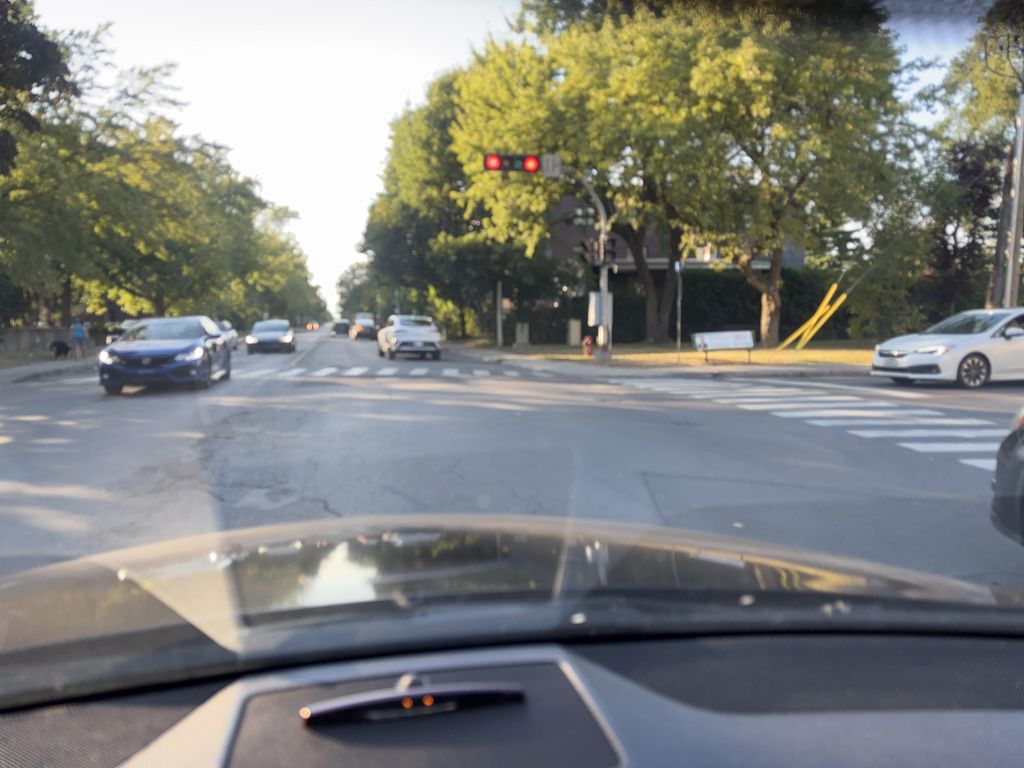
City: montreal